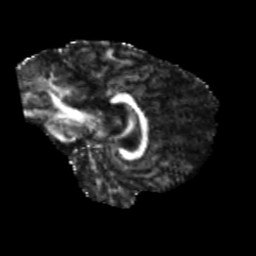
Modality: FA
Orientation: sagittal
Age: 50
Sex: female
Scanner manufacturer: siemens
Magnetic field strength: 3 T
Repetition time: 5.25 s
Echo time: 0.08 s